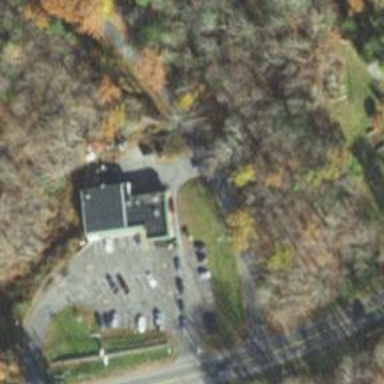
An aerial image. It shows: Post office.